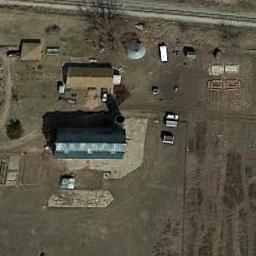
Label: sparse_residential